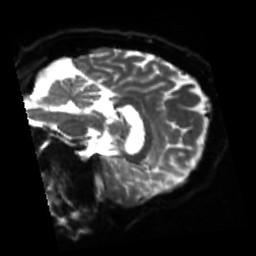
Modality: sbref
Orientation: sagittal
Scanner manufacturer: siemens
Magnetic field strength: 3 T
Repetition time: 4 s
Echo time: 0.0594 s